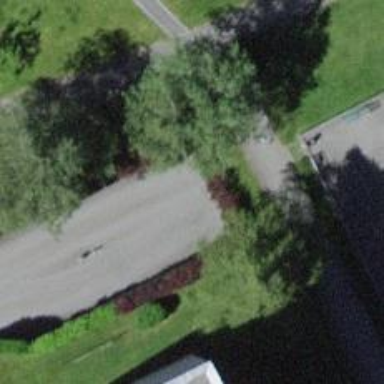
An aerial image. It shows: Parking entrance.